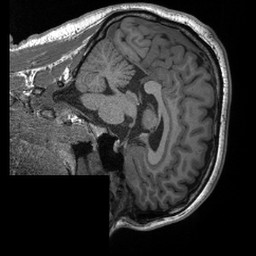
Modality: T1w
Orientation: sagittal
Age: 24
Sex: male